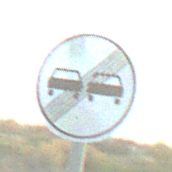
Verkehrszeichen: EndeUeberholverbot
Umgebung: Outdoor, Nature
Tageszeit: SunriseSunset
Wetter: PartlyCloudy
Licht: Natural
Jahreszeit: NotSpecified
Kontrast: MediumContrast